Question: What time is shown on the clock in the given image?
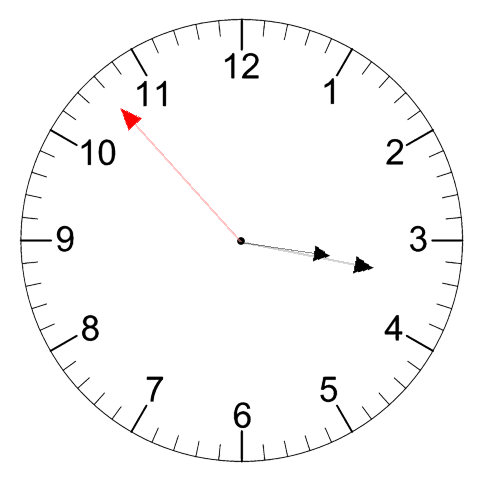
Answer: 03:16:53